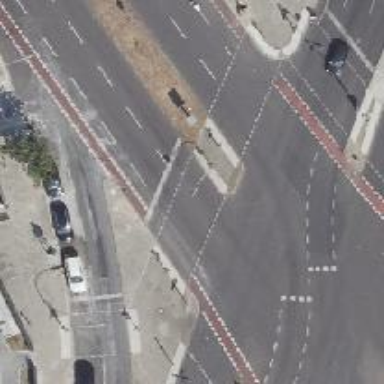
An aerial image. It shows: Road with traffic signals.